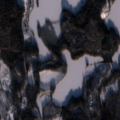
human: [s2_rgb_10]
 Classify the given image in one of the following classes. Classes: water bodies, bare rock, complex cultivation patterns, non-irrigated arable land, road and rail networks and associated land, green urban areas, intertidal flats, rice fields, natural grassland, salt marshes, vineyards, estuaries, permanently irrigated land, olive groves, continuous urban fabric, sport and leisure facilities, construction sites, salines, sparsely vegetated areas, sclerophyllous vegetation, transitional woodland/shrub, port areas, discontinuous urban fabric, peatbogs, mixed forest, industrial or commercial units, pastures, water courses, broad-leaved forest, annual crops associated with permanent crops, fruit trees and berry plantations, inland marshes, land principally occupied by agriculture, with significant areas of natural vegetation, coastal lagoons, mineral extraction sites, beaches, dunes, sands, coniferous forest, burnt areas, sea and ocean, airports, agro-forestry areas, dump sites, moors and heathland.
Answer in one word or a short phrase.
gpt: coniferous forest, mixed forest, water bodies